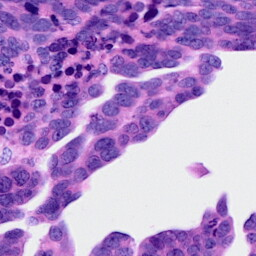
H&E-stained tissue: Ovarian